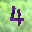
Label: 4